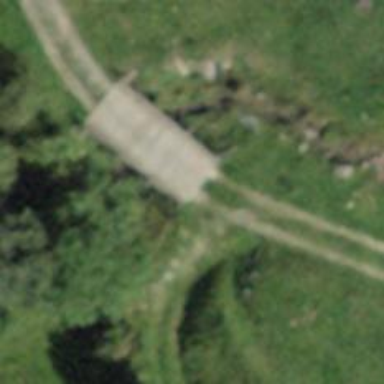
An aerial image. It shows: Dirt track road with bridge. The track has grade 4 dirt surface.